Question: I would like assign this text separated comma to IN. Have you got idea how to do it?
'''
DECLARE @TESTTEXT varchar(200)
SET @TESTTEXT = '101,103,104'
SELECT 1 WHERE '101' IN (@TESTTEXT)
'''

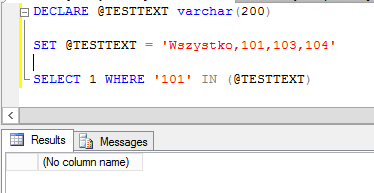
Answer: use dynamic SQL
'''
DECLARE @TESTTEXT varchar(200)
SET @TESTTEXT = '101,103,104'
exec('SELECT 1 WHERE ''101'' IN ( ' + @TESTTEXT + ')')
'''